Question: how to send file in nodejs, i am creating one page app, so i just want abcd.html page to be delivered on request for first time,
here is my code to that
app.js
'''
var express = require('express'),
app = express(),
http = require('http'),
path = require('path'),
fs = require('fs'),
mysql = require('mysql'),
server = http.createServer(app),
passport = require('passport'),
flash = require('connect-flash'),
useragent = require('express-useragent'),
io = require('socket.io').listen(server);
// configuration ===============================================================
// connect to our database
require('./config/passport')(passport); // pass passport for configuration
app.use(express.static(path.join(__dirname, 'public')));
app.use(app.router);
app.configure(function() {
app.set('views', path.join(__dirname, 'app/views'));
app.set('view engine', 'ejs'); // set up ejs for templating
// required for passport
app.use(express.session({secret: 'vidyapathaisalwaysrunning',key: 'myuser.sid',cookie: { secure: false,maxAge:null}} )); // session secret1
//app.use(express.session({secret: 'vidyapathaisalwaysrunning', key: 'myownsid', cookie: { secure: false, maxAge: <PHONE> }} )); // session with expitation
//app.use(express.session({ key: 'express.sid', secret: 'vidyapathaisalwaysrunning' } )); // 2 cookieId ie connect.sid & express.sid(user defined) session secret1
//app.use(express.session({ store: sessionStore, secret: 'vidyapathaisalwaysrunning',cookie: {httpOnly: false},key: 'cookie.sid' } )); // session secret
// set up our express application
app.use(express.logger('dev')); // log every request to the console
app.use(express.cookieParser()); // read cookies (needed for auth)
app.use(express.bodyParser()); // get information from html forms
app.use(useragent.express());
app.use(express.json());
app.use(express.urlencoded());
app.use(express.methodOverride());
app.use(passport.initialize());
app.use(passport.session()); // persistent login sessions
app.use(flash()); // use connect-flash for flash messages stored in session
app.use(express.static(path.join(__dirname, 'public')));
});
// development only
if ('development' == app.get('env')) {
app.use(express.errorHandler());
}
//routes ======================================================================
require('./app/controller.js')(app, passport,io); // load our routes and pass in our app and fully configured passport
//require('./app/socket')(app,io);
// launch ======================================================================
server.listen(8080);
'''
response to the page
'''
case '/':
/*response.writeHead(200, {'Content-Type': 'text/html'});
response.write('hello world');*/
//response.json({ message: 'hello' });
response.sendfile("../public/abcd.html");
break;
'''
it always gives Can't set headers after they are sent, here is the console output
> Error: Forbidden
at SendStream.error (/home/pitu/CODING/NODE-PROJECTS/chichat/node_modules/express/node_modules/send/lib/send.js:145:16)
at SendStream.pipe (/home/pitu/CODING/NODE-PROJECTS/chichat/node_modules/express/node_modules/send/lib/send.js:307:39)
at ServerResponse.res.sendfile (/home/pitu/CODING/NODE-PROJECTS/chichat/node_modules/express/lib/response.js:339:8)
at /home/pitu/CODING/NODE-PROJECTS/chichat/app/controller.js:18:21
at callbacks (/home/pitu/CODING/NODE-PROJECTS/chichat/node_modules/express/lib/router/index.js:161:37)
at param (/home/pitu/CODING/NODE-PROJECTS/chichat/node_modules/express/lib/router/index.js:135:11)
at pass (/home/pitu/CODING/NODE-PROJECTS/chichat/node_modules/express/lib/router/index.js:142:5)
at Router._dispatch (/home/pitu/CODING/NODE-PROJECTS/chichat/node_modules/express/lib/router/index.js:170:5)
at Object.router (/home/pitu/CODING/NODE-PROJECTS/chichat/node_modules/express/lib/router/index.js:33:10)
at next (/home/pitu/CODING/NODE-PROJECTS/chichat/node_modules/express/node_modules/connect/lib/proto.js:190:15)
_http_outgoing.js:331
throw new Error('Can't set headers after they are sent.');
^ Error: Can't set headers after they are sent.
at ServerResponse.OutgoingMessage.setHeader (_http_outgoing.js:331:11)
at ServerResponse.res.setHeader (/home/pitu/CODING/NODE-PROJECTS/chichat/node_modules/express/node_modules/connect/lib/patch.js:59:22)
at /home/pitu/CODING/NODE-PROJECTS/chichat/node_modules/express/node_modules/connect/lib/middleware/errorHandler.js:63:17
at fs.js:292:14
at Object.oncomplete (fs.js:93:15)
refrence screenshot

what to do
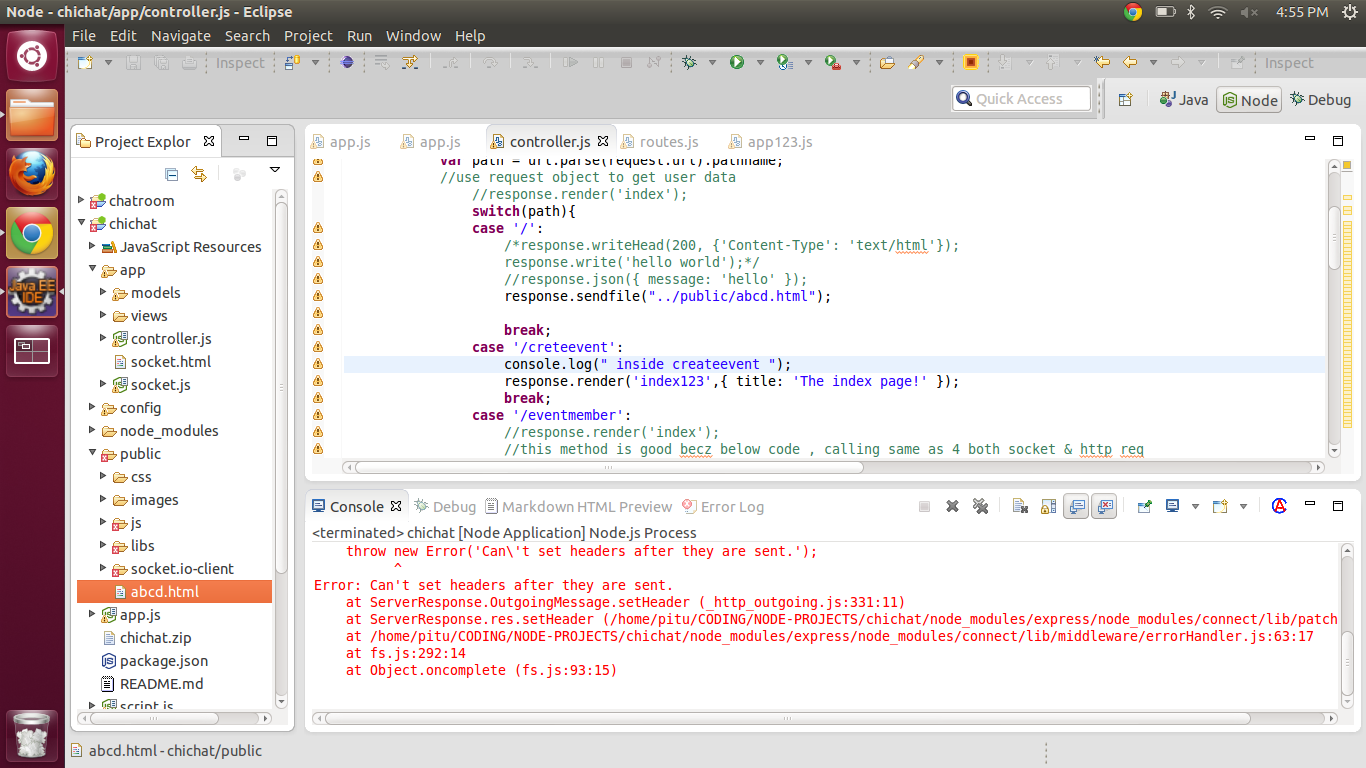
Answer: '''
var event= require('./models/event');
var url = require('url');
var fs = require("fs");
//var app1 = require('../../app').app;
module.exports = function(app, passport,io)
{
//app.get('/createevent',event.createevent);
app.get('*', function(request, response)
{
var path = url.parse(request.url).pathname;
//use request object to get user data
//response.render('index');
switch(path){
case '/':
/*response.writeHead(200, {'Content-Type': 'text/html'});
response.write('hello world');*/
//response.json({ message: 'hello' });
//response.sendfile('../../public/abcd.htm', {root: __dirname })
response.sendfile('./public/abcd.htm');
break;
case '/creteevent':
console.log(" inside createevent ");
response.render('index123',{ title: 'The index page!' });
break;
case '/eventmember':
//response.render('index');
//this method is good becz below code , calling same as 4 both socket & http req
event.eventmember(function(err,returnedvalue)
{
if(returnedvalue){
console.log(" member result "+returnedvalue);
response.json(returnedvalue);
}else{
console.log(" member err "+ err);
}
});
break;
case '/eventtags':
var str = '{"eventid" :"2","associatedtags":["2","3"]}';
//response.render('index');
//this method is good becz below code , calling same as 4 both socket & http req
event.eventtags(str,function(err,returnedvalue)
{
if(returnedvalue){
console.log(" post result "+returnedvalue);
}else{
console.log(" posting err "+ err);
}
});
break;
case '/post':
var str = '{"eventid" :"2","selfid" :"2","title" :"feeedback to event","content" :"bla bla bla","lattitude" :"","longitude" :"","createddatetime" :"","posttype" :"idea","isapporved" :"no","isanonymous" :"no"}';
//response.render('index');
//this method is good becz below code , calling same as 4 both socket & http req
event.post(str,function(err,returnedvalue)
{
if(returnedvalue){
console.log(" post result "+returnedvalue);
}else{
console.log(" posting err "+ err);
}
});
break;
default:
response.writeHead(404);
response.write("opps this doesn't exist - 404");
break;
}
//just remove this line,& it worked, becz 2 response for a single request
***response.end();***
});
};
'''